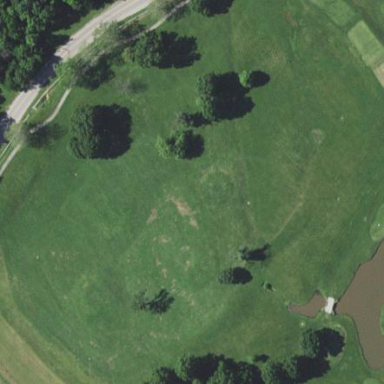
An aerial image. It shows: Golf fairway on grassland designated for leisure and sports activities.